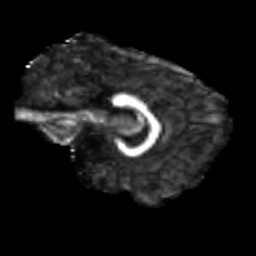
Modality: FA
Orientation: sagittal
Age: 19
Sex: female
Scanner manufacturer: siemens
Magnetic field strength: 3 T
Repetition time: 3.5 s
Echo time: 0.125 s